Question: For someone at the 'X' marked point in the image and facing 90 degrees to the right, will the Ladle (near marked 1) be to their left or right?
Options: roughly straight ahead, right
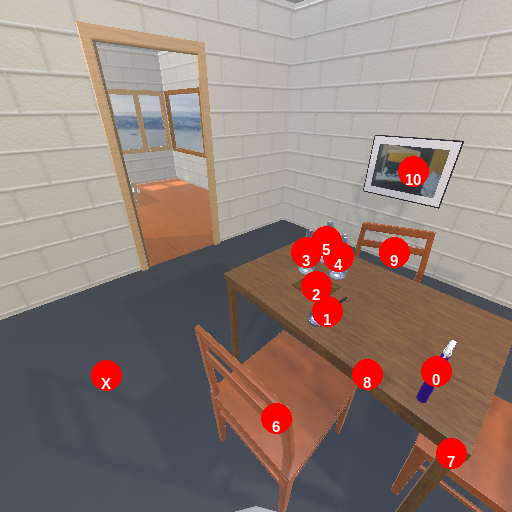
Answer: roughly straight ahead